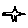
Label: star